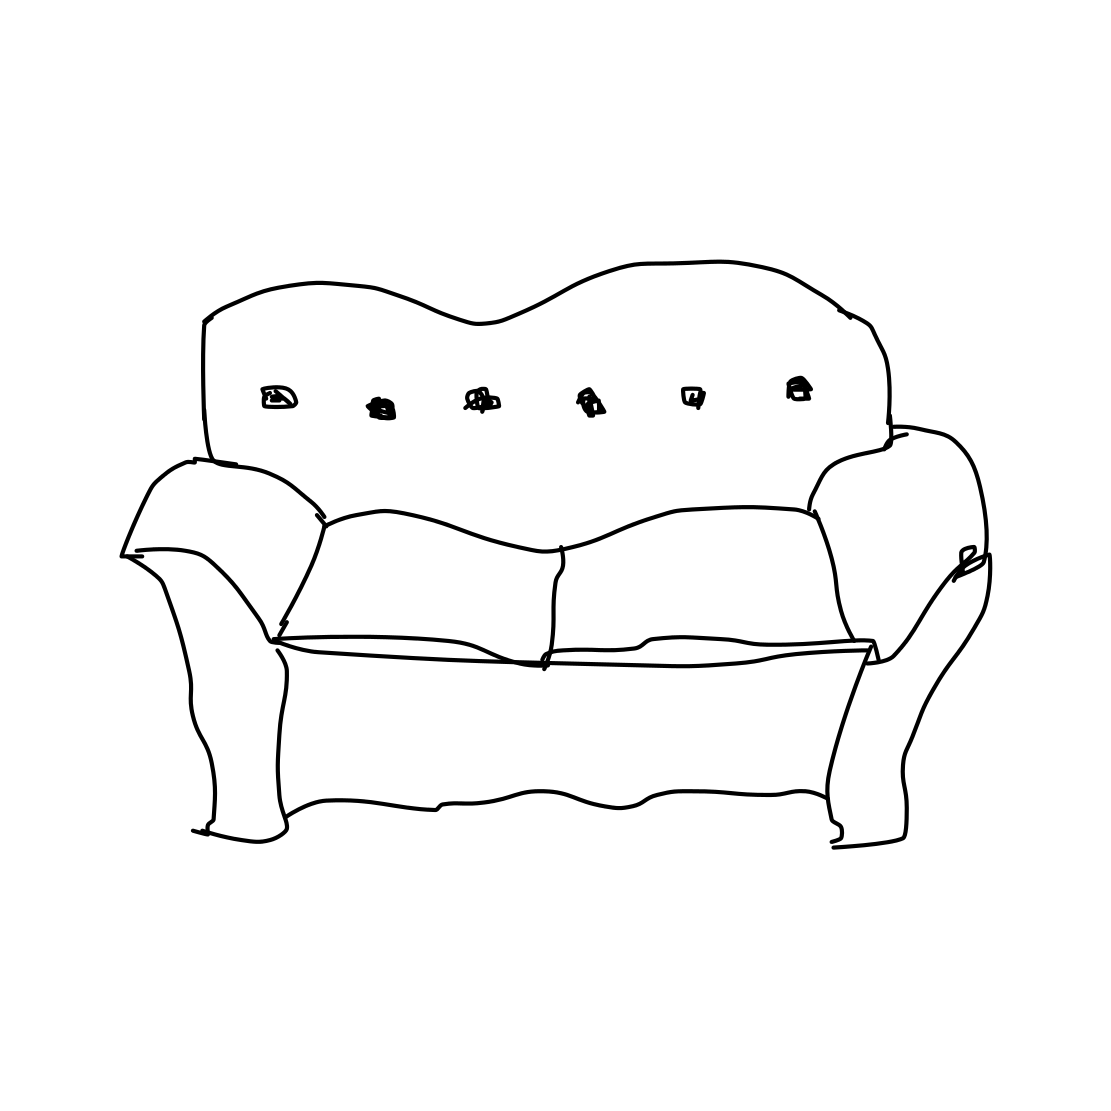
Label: couch